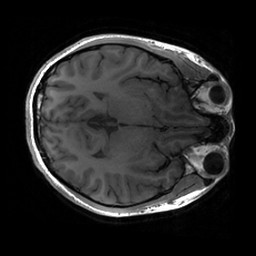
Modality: T1w
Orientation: axial
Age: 20
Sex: male